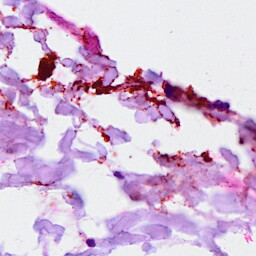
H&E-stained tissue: Breast